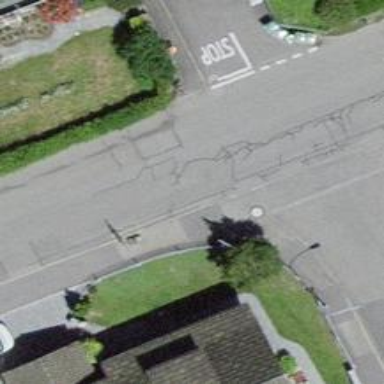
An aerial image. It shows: Public transport stop position.